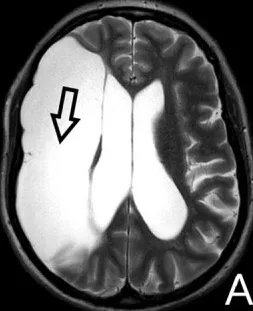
Axial T2-WI.
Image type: radiology (mri)